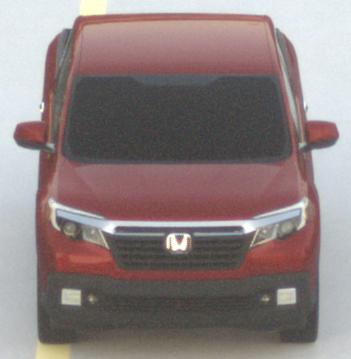
Make: Honda
Model: Ridgeline
Detailed model: Gen. 2
Model produced from: 2016
Model produced until: 2020
Doors: 4
Color: red
Road condition: dry road
Daytime: sunrise or sunset
Contrast: low contrast